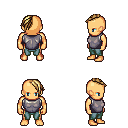
a pixel art fantasy rpg character, male body template, human, tanned skin, steel chest armor, teal pants, blonde long mohawk hairstyle, four views (front, back, left, right), 2x2 character sprite sheet, small pixel art, hard edges, no anti-aliasing